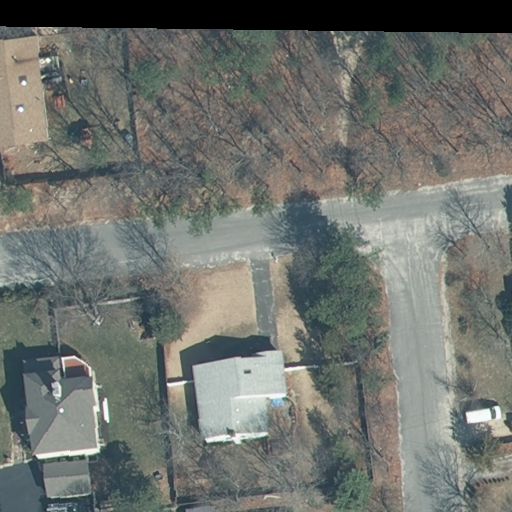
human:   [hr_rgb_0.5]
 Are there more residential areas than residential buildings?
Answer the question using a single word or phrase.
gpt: no

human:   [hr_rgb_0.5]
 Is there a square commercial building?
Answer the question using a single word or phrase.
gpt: no

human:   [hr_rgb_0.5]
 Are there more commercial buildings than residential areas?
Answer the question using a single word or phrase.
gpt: no

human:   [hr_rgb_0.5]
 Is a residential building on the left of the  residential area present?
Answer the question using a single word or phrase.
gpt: yes

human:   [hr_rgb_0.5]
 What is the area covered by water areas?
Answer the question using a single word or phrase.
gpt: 0m2

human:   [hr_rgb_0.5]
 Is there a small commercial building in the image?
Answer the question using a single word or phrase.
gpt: no

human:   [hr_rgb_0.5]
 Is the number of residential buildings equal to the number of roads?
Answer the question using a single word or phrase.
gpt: no

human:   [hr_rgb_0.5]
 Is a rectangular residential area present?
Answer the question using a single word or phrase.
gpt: yes

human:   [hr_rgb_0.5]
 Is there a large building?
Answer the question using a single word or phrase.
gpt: no

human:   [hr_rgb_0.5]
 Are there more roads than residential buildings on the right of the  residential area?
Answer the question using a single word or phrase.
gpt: yes

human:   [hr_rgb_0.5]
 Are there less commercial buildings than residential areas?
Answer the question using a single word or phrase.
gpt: yes

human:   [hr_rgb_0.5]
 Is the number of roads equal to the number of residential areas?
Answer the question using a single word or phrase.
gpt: no

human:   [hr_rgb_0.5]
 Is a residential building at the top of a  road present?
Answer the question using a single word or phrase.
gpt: yes

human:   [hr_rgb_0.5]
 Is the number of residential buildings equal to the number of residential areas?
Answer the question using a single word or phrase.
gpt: no

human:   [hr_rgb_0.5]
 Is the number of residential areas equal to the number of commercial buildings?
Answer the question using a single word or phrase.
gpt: no

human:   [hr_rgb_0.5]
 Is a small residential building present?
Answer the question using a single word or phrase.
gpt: yes

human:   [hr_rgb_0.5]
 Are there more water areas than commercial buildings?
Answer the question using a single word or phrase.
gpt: no

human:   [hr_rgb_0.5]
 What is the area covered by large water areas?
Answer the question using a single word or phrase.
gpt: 0m2

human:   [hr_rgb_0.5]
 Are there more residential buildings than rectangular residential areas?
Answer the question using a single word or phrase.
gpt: yes

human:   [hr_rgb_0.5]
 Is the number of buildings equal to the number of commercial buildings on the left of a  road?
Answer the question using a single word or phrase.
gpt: no

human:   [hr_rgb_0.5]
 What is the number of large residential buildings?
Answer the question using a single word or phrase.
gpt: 0

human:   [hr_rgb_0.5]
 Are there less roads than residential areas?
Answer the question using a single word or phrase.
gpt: no

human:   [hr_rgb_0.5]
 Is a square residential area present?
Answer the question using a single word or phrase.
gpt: no

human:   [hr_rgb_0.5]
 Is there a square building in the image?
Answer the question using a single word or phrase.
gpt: no

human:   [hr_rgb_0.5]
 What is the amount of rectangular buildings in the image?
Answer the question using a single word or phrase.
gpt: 2

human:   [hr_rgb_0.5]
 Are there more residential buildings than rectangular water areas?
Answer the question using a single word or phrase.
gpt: yes

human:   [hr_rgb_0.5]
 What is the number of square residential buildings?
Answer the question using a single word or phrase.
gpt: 0

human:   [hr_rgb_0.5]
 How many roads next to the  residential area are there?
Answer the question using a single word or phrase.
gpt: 2

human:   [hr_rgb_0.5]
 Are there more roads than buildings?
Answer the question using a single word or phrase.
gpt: no

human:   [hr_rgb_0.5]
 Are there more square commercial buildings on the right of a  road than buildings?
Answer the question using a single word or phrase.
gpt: no

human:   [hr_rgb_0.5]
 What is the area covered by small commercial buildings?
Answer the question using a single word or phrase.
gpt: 0m2

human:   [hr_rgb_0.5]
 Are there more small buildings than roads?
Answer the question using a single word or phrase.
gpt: no

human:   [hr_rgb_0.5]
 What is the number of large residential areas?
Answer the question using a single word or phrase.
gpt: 1

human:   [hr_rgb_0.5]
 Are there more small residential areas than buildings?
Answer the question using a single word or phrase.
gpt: no

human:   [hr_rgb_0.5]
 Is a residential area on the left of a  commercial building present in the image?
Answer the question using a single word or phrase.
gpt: no

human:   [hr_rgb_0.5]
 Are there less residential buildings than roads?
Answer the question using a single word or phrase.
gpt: no